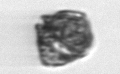
Label: Kryptoperidinium_triquetrum